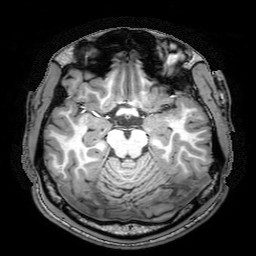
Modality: T1w
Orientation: axial
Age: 22
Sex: male
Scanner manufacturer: philips
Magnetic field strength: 3 T
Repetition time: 8.194 s
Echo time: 3.752 s